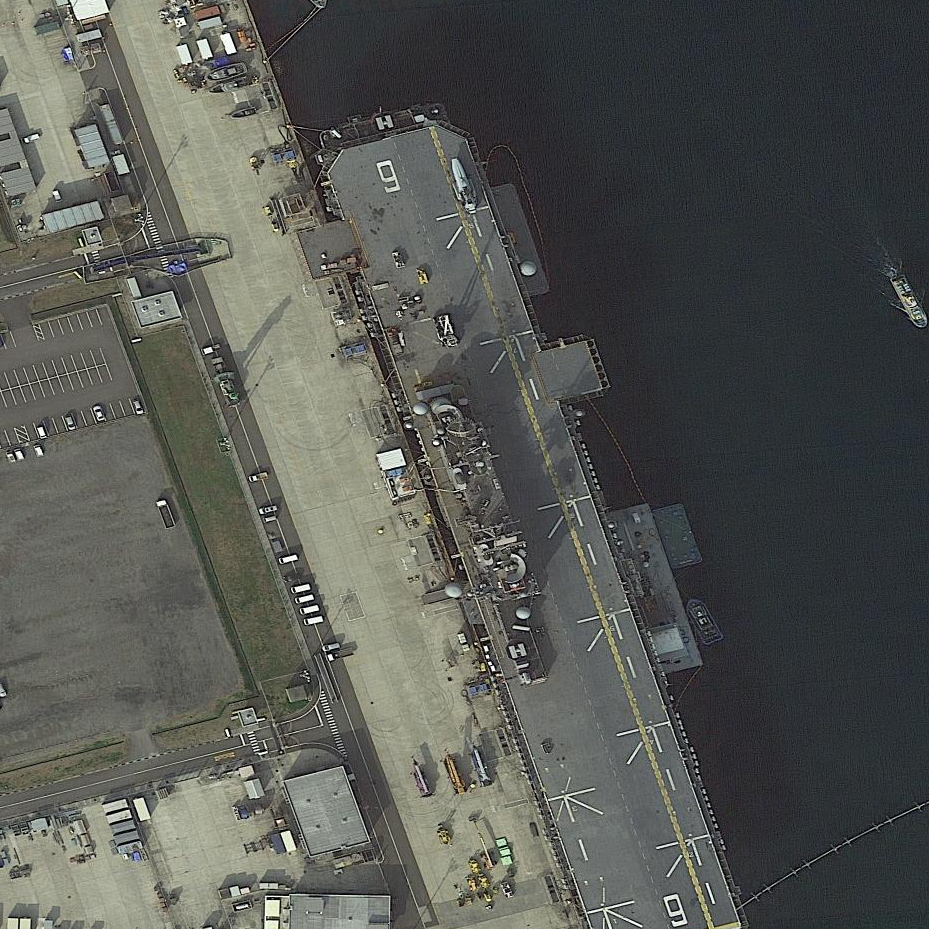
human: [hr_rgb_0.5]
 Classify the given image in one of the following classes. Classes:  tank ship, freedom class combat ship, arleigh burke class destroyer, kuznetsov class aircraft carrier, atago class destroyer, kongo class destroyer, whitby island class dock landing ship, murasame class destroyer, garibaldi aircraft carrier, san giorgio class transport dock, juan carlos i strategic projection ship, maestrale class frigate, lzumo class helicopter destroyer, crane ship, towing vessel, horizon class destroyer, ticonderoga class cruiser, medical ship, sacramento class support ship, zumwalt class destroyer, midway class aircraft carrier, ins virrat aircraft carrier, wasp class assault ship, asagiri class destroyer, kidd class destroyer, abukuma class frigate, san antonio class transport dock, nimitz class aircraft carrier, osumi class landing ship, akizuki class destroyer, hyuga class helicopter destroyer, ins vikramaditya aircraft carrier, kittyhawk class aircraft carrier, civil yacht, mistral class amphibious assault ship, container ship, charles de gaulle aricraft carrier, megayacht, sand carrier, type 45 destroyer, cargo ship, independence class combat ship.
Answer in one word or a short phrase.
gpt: Wasp class assault ship